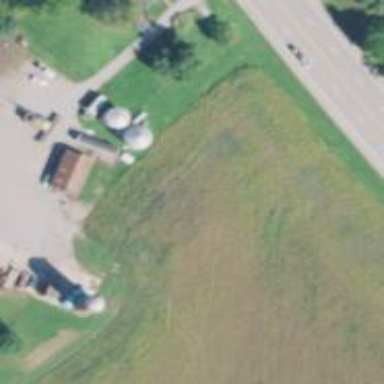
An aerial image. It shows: Silo.